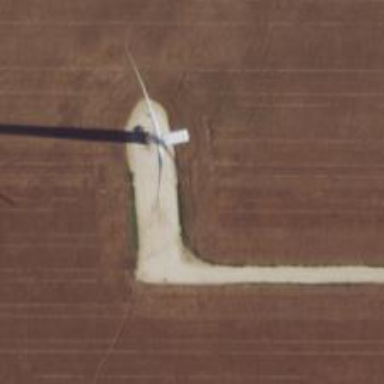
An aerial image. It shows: Wind generator using horizontal axis wind turbines.